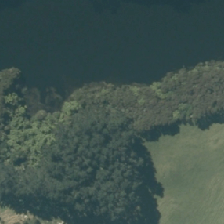
Land cover: manuka_kanuka